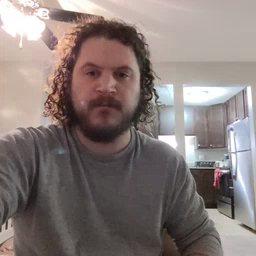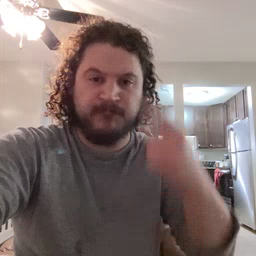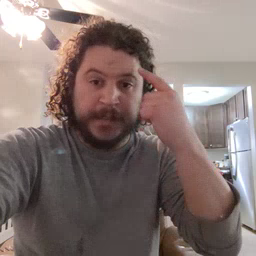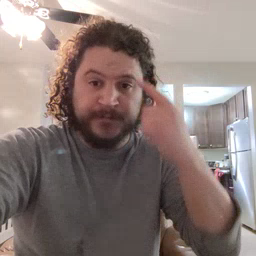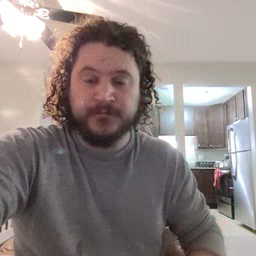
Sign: penny